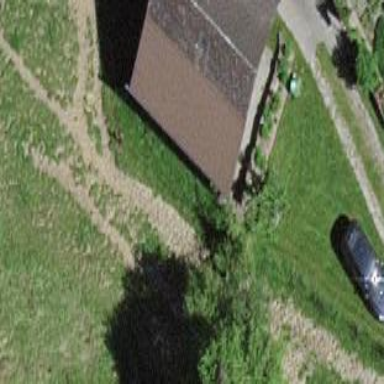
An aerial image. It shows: Rural barn.